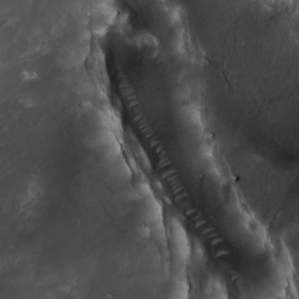
Label: non_frost